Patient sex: F
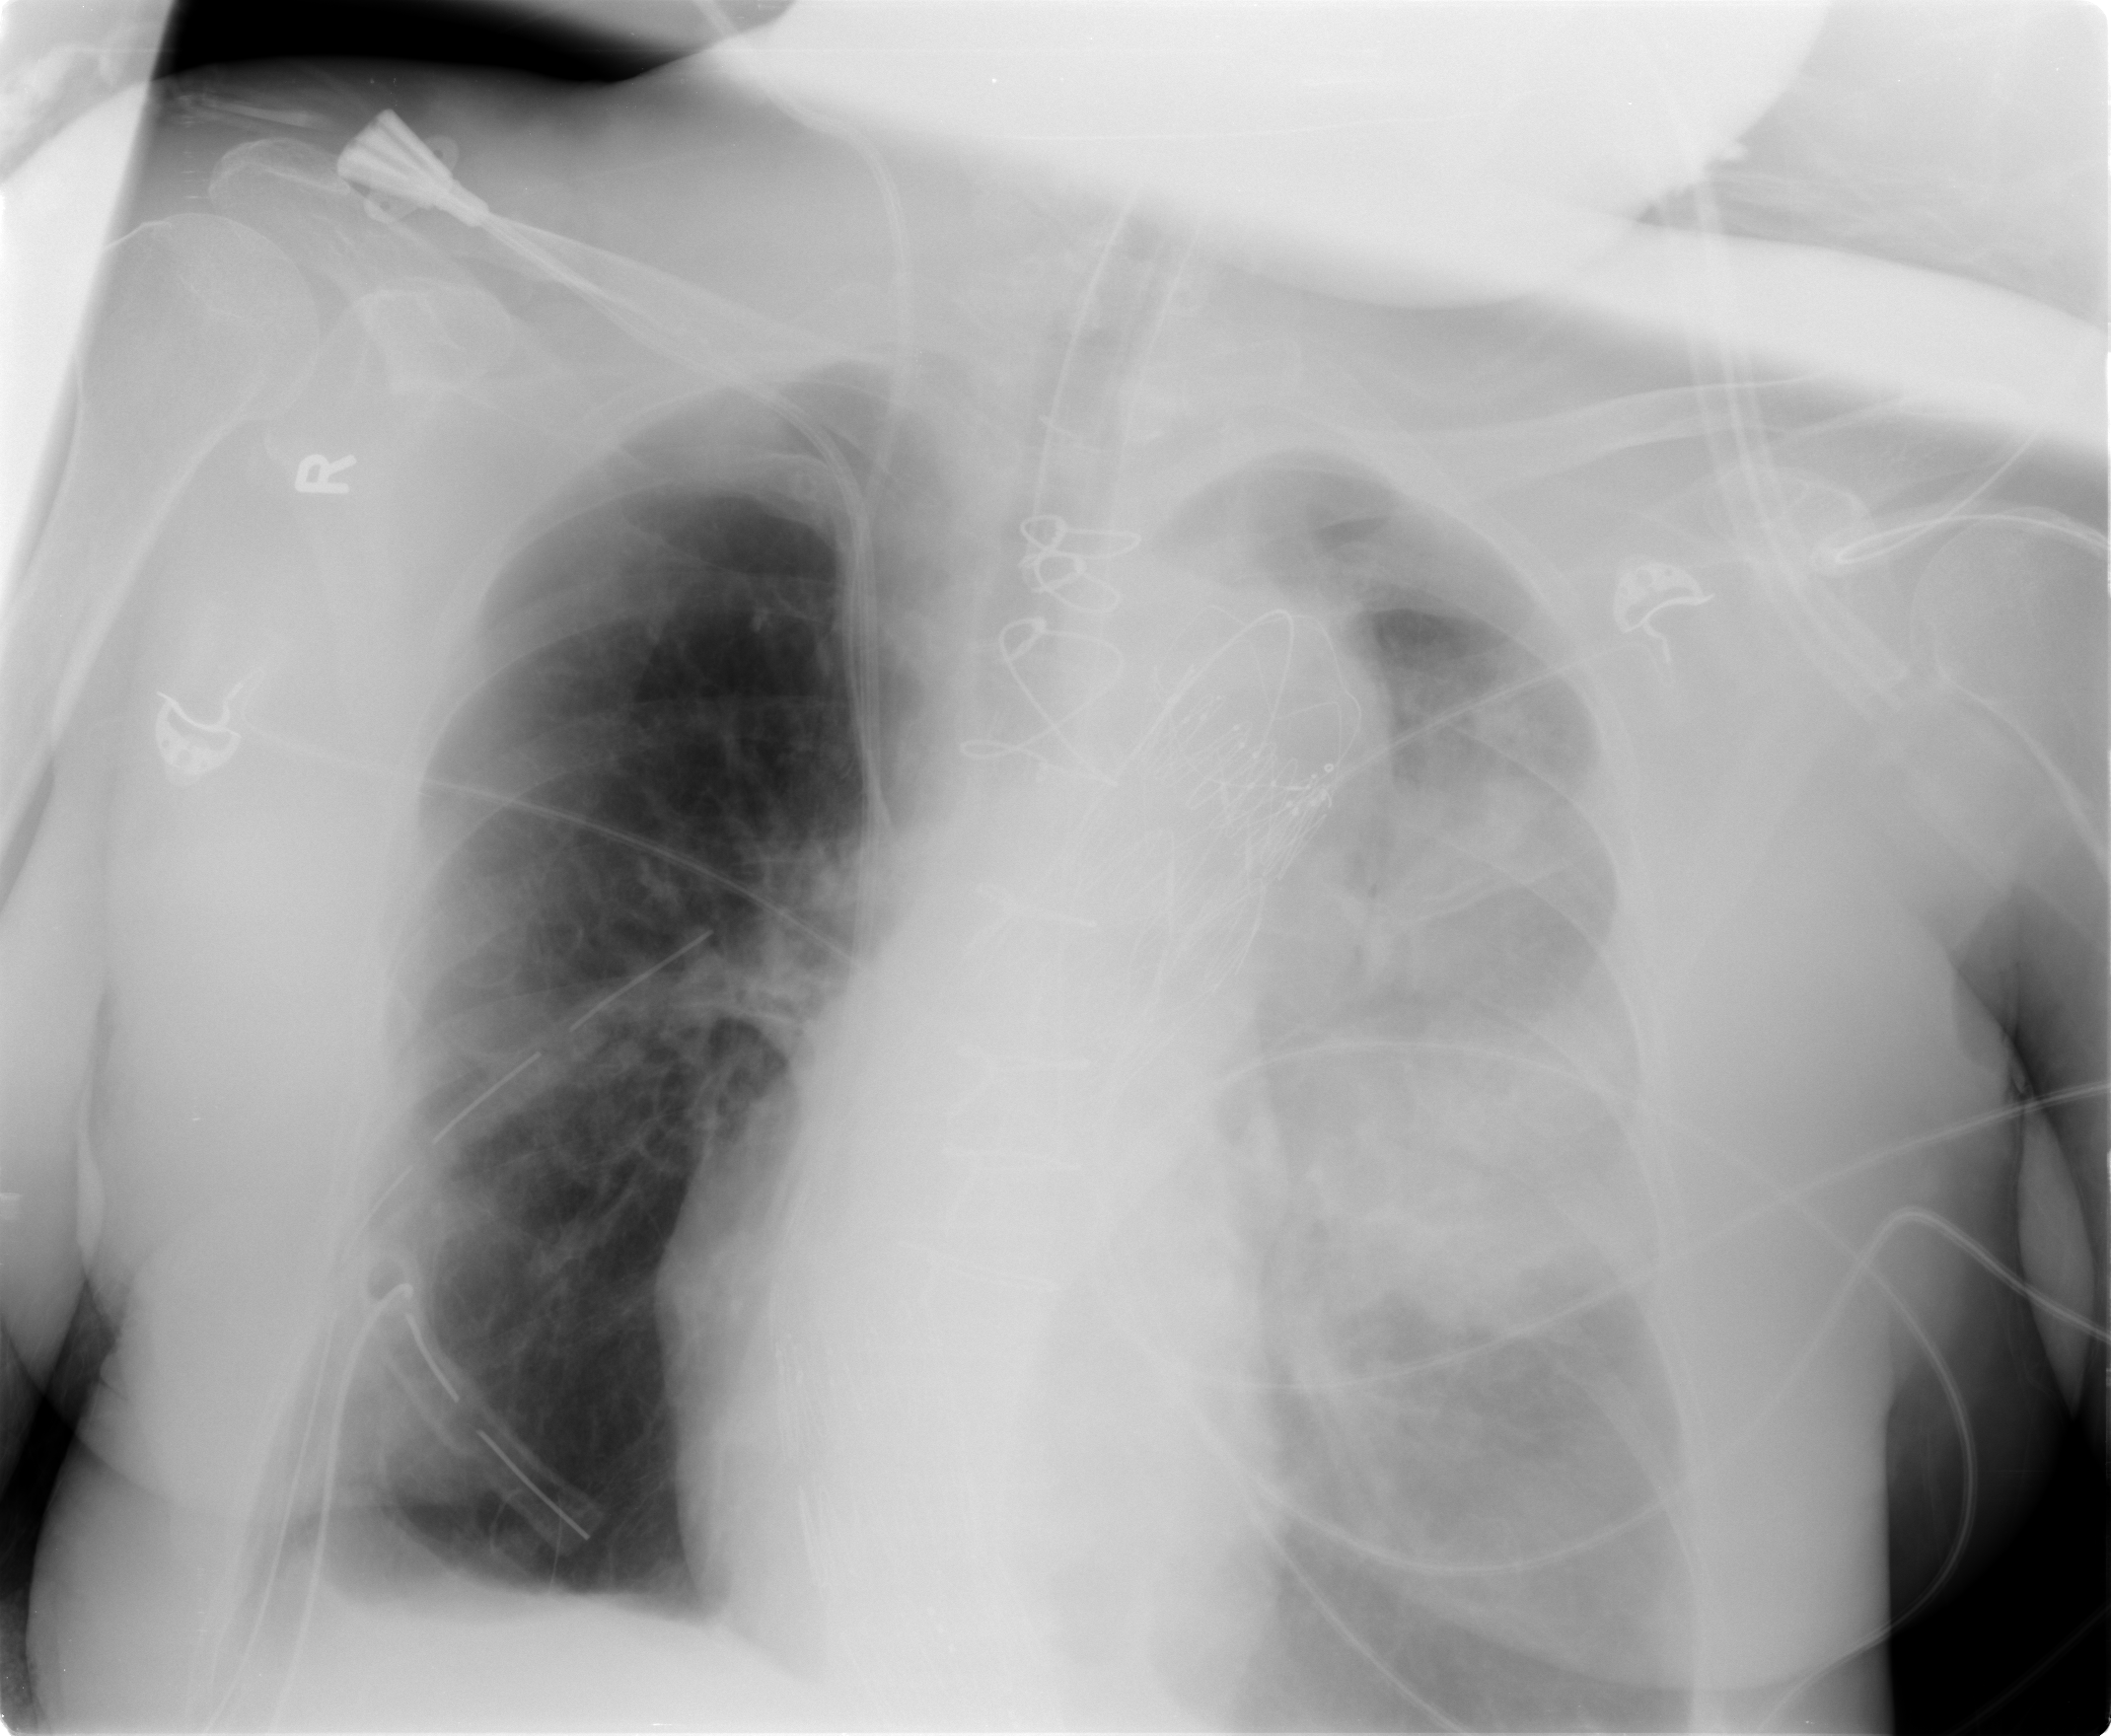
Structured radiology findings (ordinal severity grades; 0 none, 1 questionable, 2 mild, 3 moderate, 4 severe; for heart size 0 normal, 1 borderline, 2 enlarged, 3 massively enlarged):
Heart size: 0
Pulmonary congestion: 0
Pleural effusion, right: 0
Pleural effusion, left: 3
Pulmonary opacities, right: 1
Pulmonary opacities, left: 1
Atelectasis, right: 2
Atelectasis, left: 3